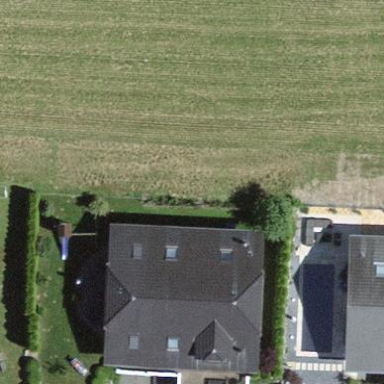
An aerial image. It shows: Simple and straightforward house.